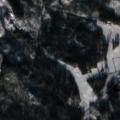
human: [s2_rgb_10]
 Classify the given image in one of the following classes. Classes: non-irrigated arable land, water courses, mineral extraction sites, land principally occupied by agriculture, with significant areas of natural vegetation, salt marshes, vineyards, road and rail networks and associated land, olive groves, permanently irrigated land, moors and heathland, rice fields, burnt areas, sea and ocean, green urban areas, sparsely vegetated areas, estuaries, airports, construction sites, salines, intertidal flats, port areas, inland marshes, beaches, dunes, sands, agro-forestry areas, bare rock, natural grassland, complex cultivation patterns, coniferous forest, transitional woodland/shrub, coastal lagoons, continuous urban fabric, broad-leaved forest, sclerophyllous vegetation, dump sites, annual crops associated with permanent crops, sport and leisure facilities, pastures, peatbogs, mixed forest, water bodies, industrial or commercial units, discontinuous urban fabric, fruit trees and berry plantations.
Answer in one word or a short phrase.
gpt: land principally occupied by agriculture, with significant areas of natural vegetation, broad-leaved forest, mixed forest, transitional woodland/shrub